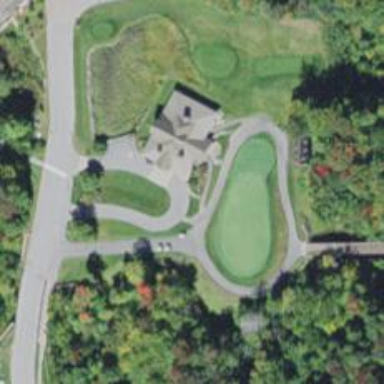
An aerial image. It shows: Path used for both walking and golf.